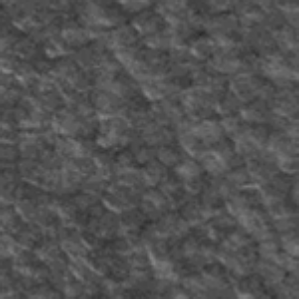
Label: frost